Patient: sex F, age 39
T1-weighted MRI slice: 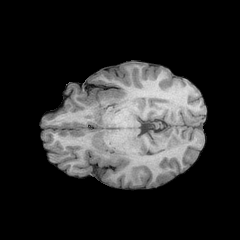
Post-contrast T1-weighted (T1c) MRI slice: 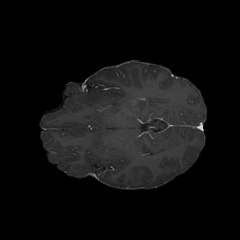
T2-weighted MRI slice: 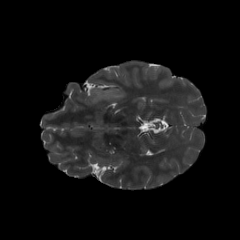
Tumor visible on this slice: yes
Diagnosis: Astrocytoma, IDH-mutant
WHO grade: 2